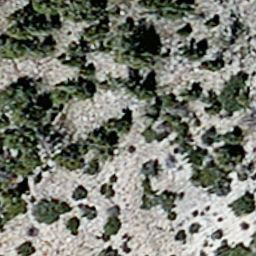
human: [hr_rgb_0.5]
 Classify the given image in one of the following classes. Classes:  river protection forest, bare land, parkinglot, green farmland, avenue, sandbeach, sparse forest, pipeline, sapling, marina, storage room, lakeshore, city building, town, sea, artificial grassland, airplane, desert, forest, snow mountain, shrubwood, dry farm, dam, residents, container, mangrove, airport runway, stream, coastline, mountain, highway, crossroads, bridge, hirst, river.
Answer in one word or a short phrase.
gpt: sparse forest